Current action and preconditions to check: trajectory_clear

Your task: For each precondition in the list above, predict whether it will hold at this action.

Consider the current scene as observed from the mobile robot's camera, and analyze the predicted future states of all dynamic agents (e.g., people, animals, vehicles, or any moving entities) within the NEXT SECOND.

IMPORTANT: Only answer "very likely" if you are absolutely certain—based on strong, clear evidence—that a dynamic agent will violate the precondition in the predicted future state. Do NOT answer "very likely" for unlikely, ambiguous, or low-probability risks.

Ask yourself for each precondition: Is there a high probability, with clear and convincing evidence, that the predicted future states of any dynamic agent will interfere with the predicted future state of the currently executing action within the NEXT SECOND, causing that precondition to fail?

Assess the risk level based on these predictions. Use "likely" or "very likely" if motions create a clear risk of interference.

Use "neutral" or "improbable" if agents are nearby but their predicted paths are clearly diverging or non-conflicting.

Failure Risk Categories: "very improbable", "improbable", "neutral", "likely", "very likely"

Answer Format: Output ONLY the probability_of_failure value from these categories: "very improbable", "improbable", "neutral", "likely", "very likely"

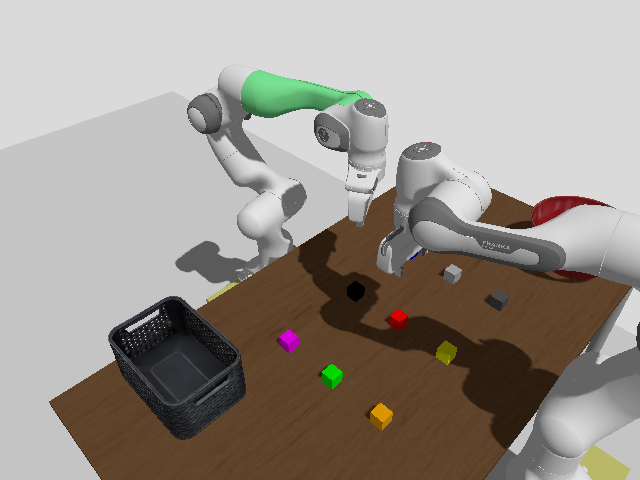

Answer: neutral